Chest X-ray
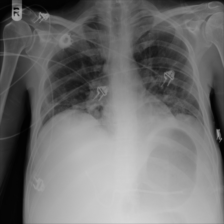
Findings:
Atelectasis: negative
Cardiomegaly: negative
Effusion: negative
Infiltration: negative
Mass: negative
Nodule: negative
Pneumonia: negative
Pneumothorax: negative
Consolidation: negative
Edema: negative
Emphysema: negative
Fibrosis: negative
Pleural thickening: negative
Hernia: negative